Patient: sex M, age 40
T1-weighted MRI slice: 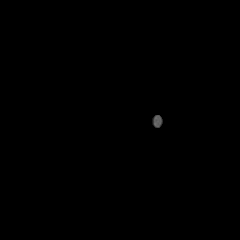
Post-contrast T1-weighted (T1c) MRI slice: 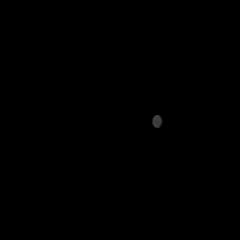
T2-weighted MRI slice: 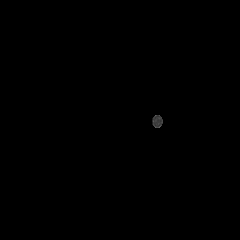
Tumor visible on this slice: no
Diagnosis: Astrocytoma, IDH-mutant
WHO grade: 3